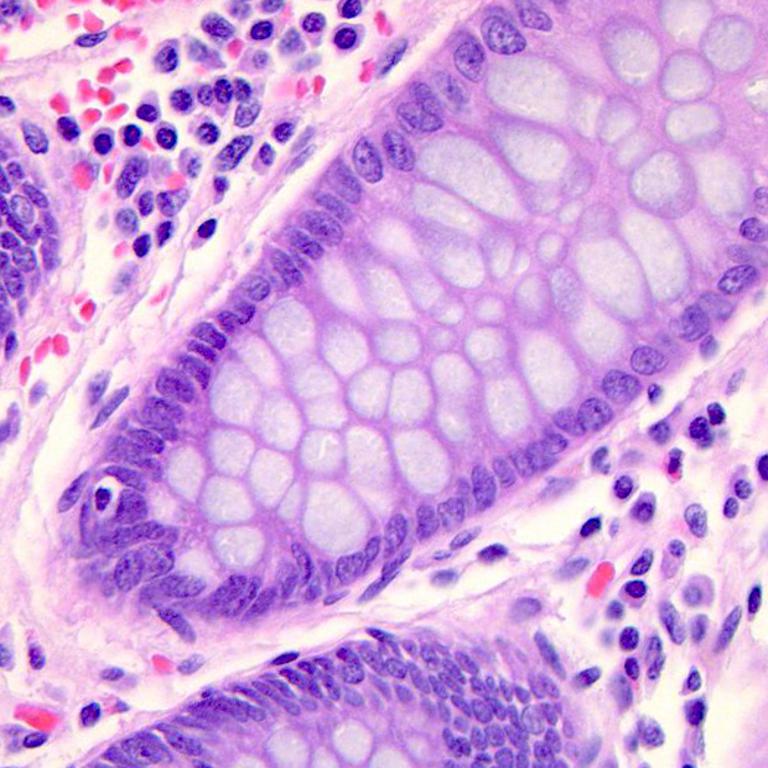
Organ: colon
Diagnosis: benign